Field crop: maize
Growth stage: 2
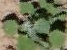
Species: chenopodium